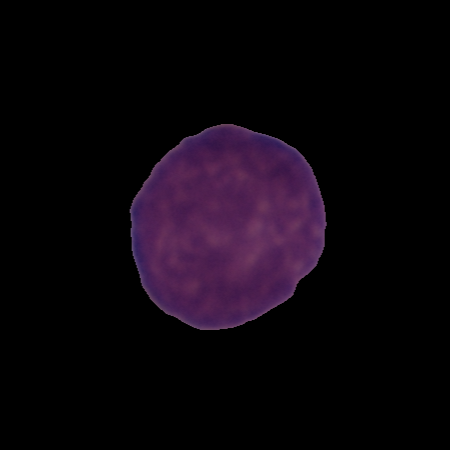
Label: healthy